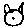
Label: cat